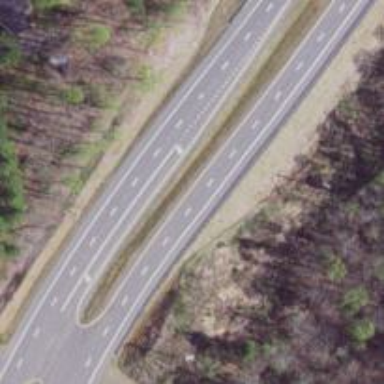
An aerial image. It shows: Trunk highway with expressway features.